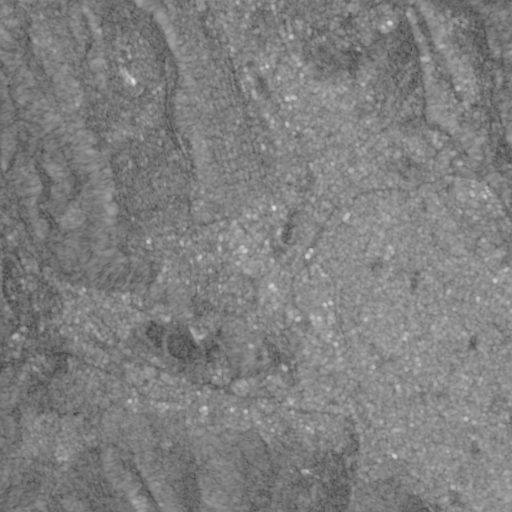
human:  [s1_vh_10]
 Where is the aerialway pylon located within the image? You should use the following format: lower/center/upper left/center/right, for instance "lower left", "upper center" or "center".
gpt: The aerialway pylon is located in the lower right of the image.
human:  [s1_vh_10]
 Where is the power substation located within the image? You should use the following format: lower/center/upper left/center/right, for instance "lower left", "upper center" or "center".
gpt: The power substation is located in the lower center of the image.
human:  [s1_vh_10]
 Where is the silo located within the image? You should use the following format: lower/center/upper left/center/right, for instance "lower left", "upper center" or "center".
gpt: The silo is located in the center right of the image.
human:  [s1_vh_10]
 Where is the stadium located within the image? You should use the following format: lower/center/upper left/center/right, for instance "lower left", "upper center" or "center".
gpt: The stadium is located in the center right of the image.
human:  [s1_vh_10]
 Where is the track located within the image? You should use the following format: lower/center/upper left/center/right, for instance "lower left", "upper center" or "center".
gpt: The track is located in the center of the image.
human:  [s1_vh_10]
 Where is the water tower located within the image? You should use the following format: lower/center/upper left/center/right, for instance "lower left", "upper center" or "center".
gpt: The water tower is located in the center of the image.
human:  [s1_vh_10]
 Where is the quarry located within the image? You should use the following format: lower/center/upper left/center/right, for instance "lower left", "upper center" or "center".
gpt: There is no quarry in the image.

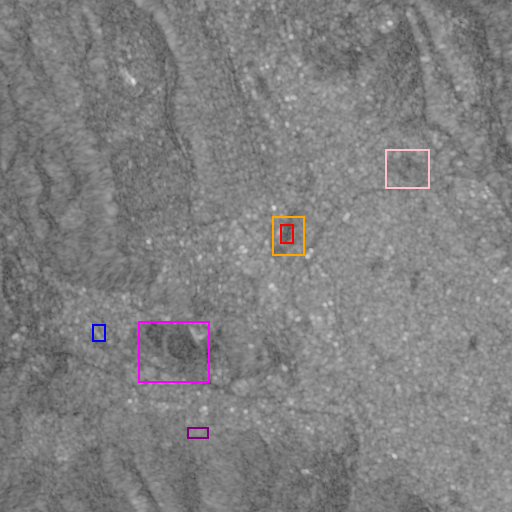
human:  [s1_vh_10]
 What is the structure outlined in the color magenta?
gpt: The structure outlined in magenta is a landfill.
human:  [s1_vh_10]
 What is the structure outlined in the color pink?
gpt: The structure outlined in pink is a park.
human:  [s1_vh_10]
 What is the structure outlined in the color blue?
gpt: The structure outlined in blue is a parking lot.
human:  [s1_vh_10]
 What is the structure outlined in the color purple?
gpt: The structure outlined in purple is a power substation.
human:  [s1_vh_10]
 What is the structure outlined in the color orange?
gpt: The structure outlined in orange is a stadium.
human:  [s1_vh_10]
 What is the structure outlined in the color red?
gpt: The structure outlined in red is a track.
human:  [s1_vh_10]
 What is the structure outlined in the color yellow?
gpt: There is no yellow outline.